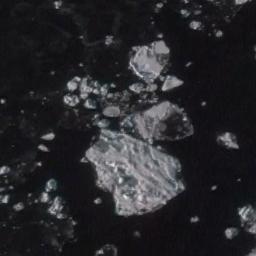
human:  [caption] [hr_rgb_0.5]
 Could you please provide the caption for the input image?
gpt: The sea is surrounded by sea ice .

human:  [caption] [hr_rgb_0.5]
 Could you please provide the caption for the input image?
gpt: There are many ice on the black sea .

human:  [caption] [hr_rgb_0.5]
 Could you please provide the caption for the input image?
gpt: A large piece of ice and many small pieces of ice around it are scattered on the deep blue sea .

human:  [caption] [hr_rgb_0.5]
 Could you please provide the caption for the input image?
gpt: A large piece of sea ice and some small pieces of ice sea gathers together .

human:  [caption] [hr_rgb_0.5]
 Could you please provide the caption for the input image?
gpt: There are several pieces of sea ice .